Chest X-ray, PA view. Patient: 35 years old, sex M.
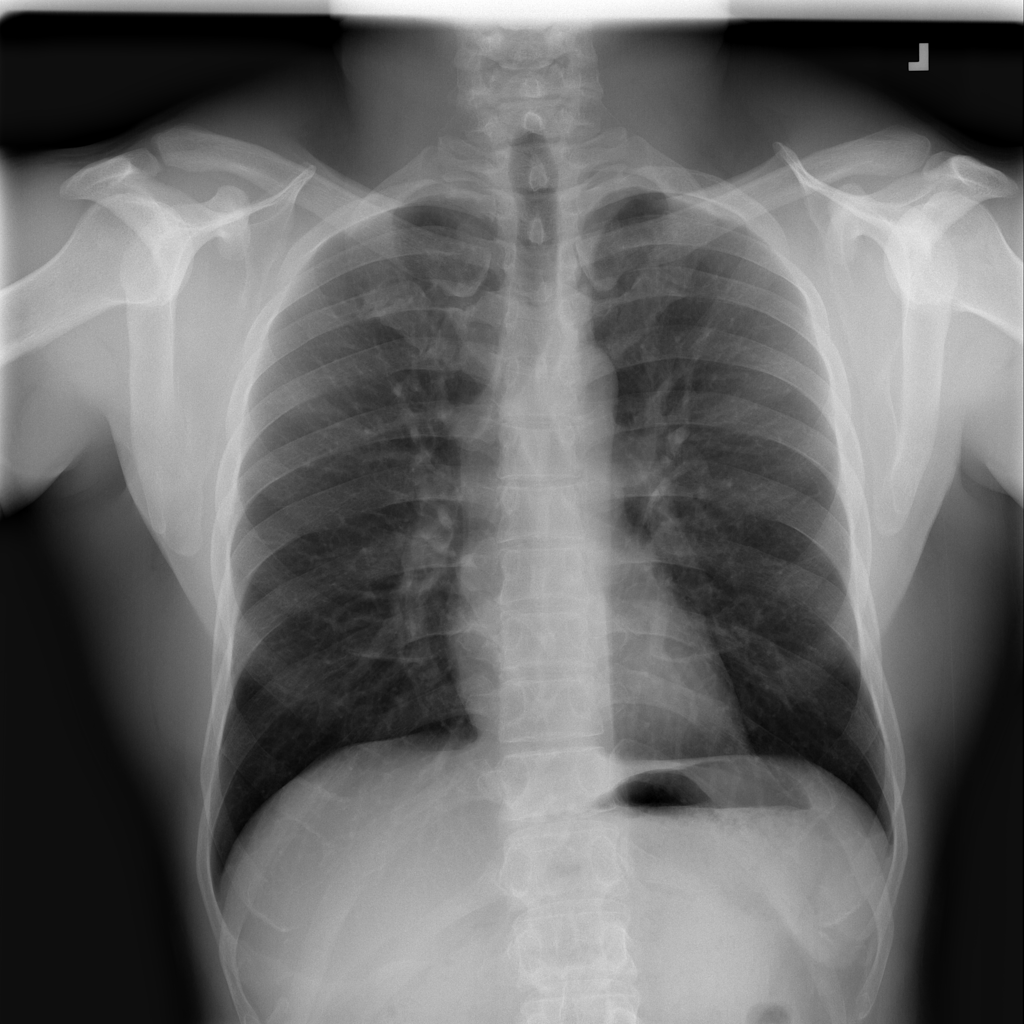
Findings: No Finding